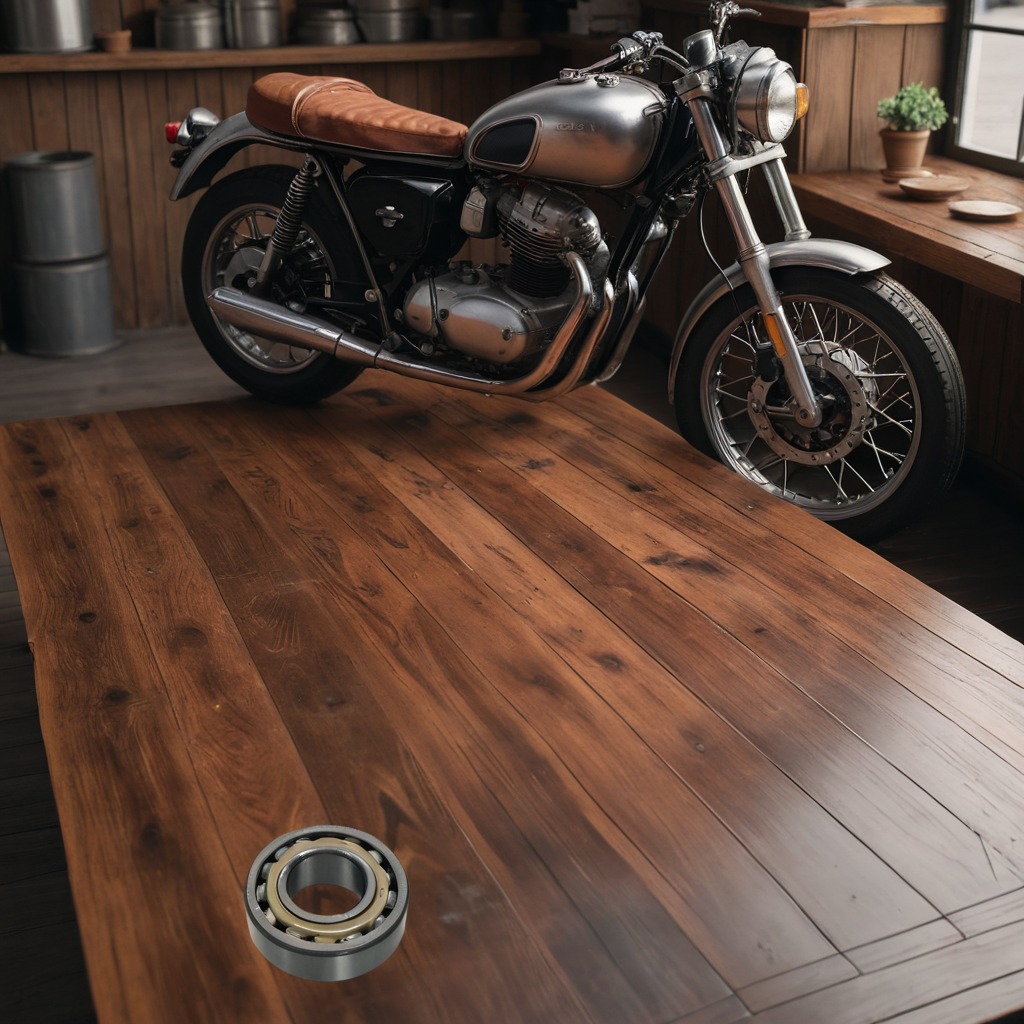
A metal ball bearing lies on an oil-spilled wooden table in a vintage motorcycle garage.